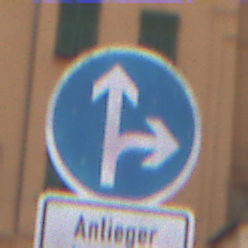
Verkehrszeichen: VorgeschriebeneFahrtrichtungGeradeausOderRechts
Zusatzzeichen unten: PersonengruppenFrei2
Umgebung: Outdoor, Urban
Tageszeit: Midday
Wetter: Overcast
Licht: Natural
Jahreszeit: NotSpecified
Kontrast: LowContrast